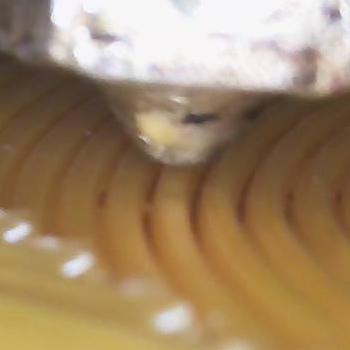
Flow rate: 48%